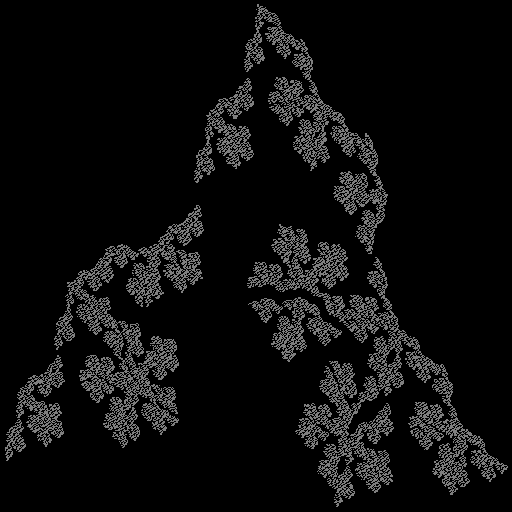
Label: penta